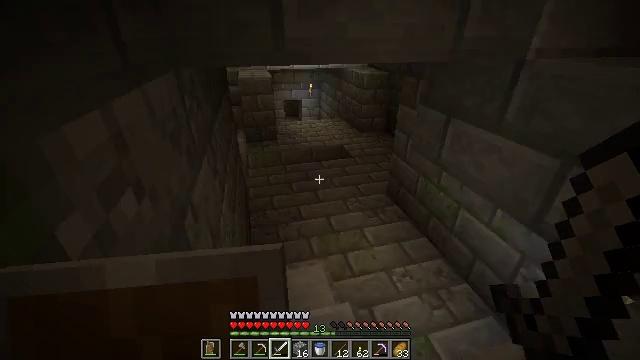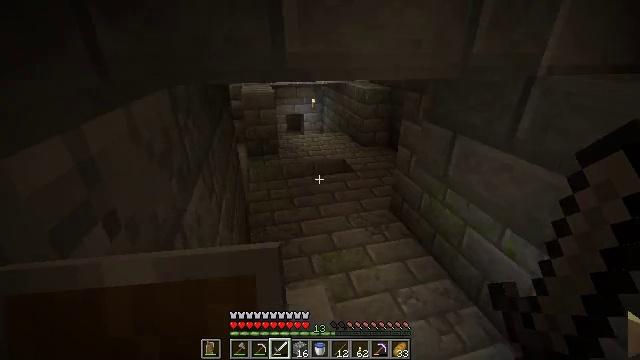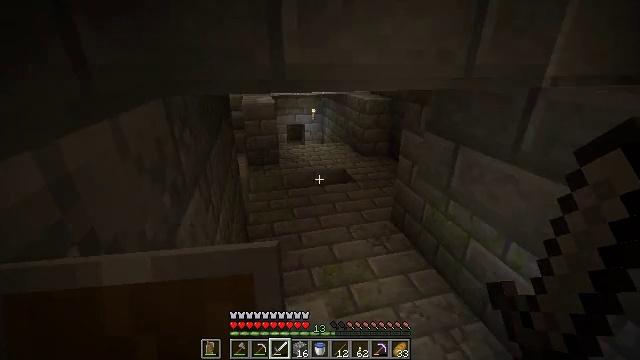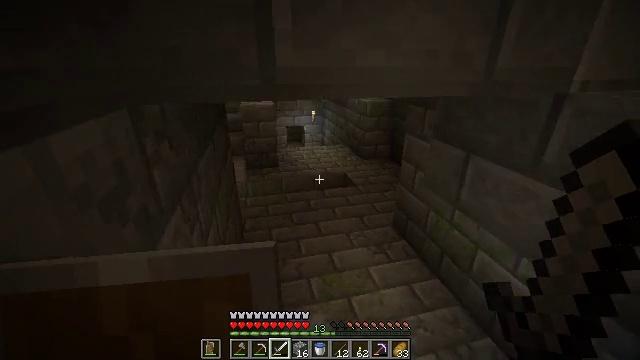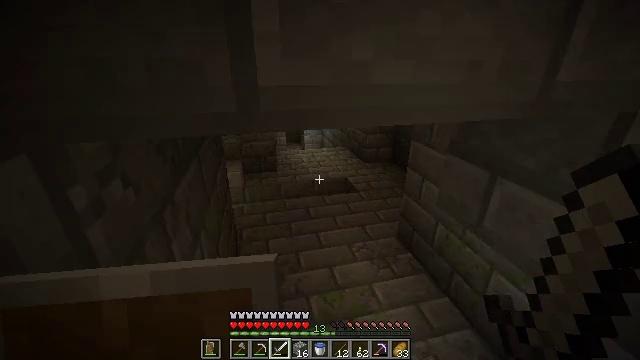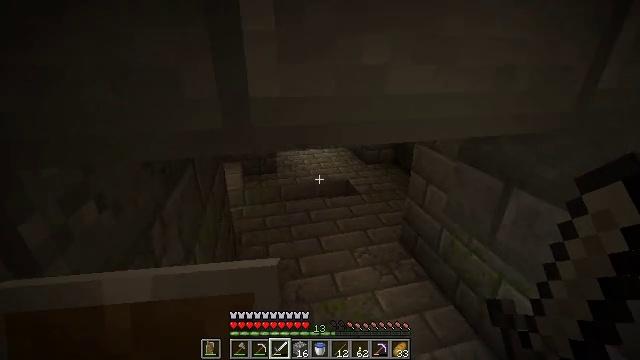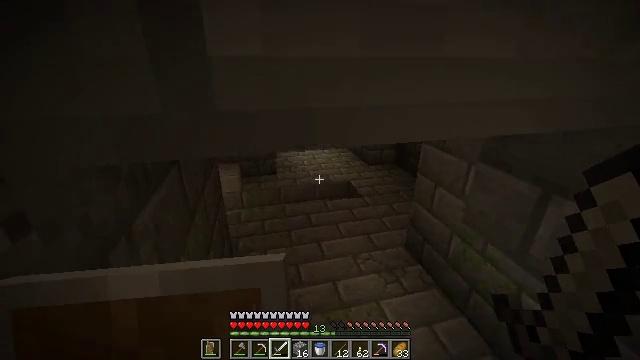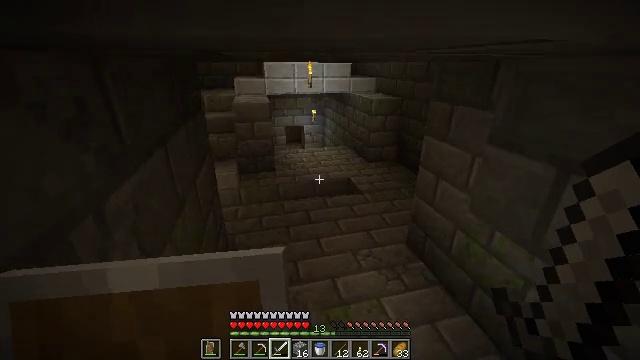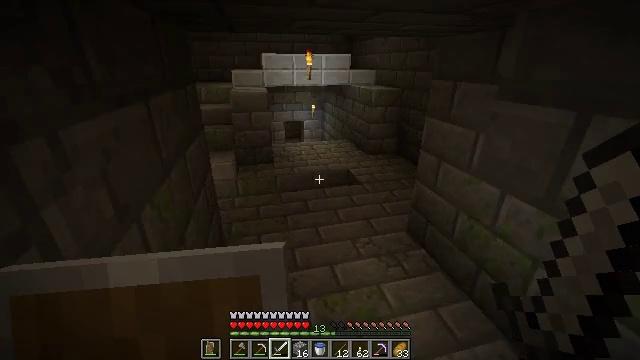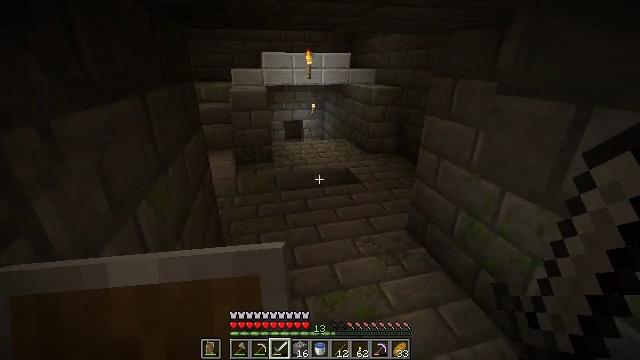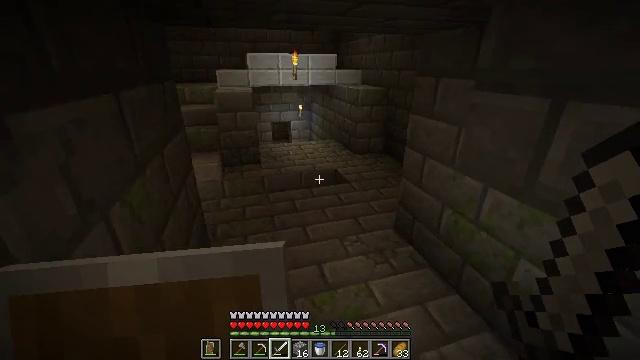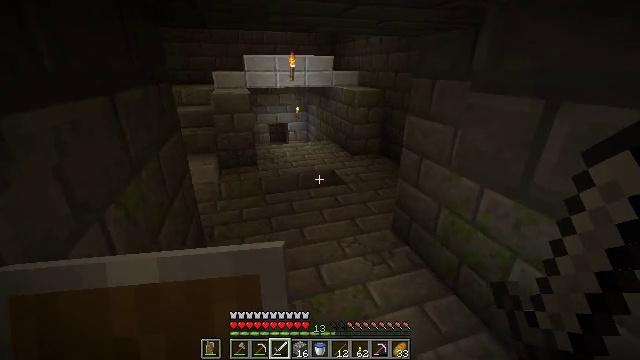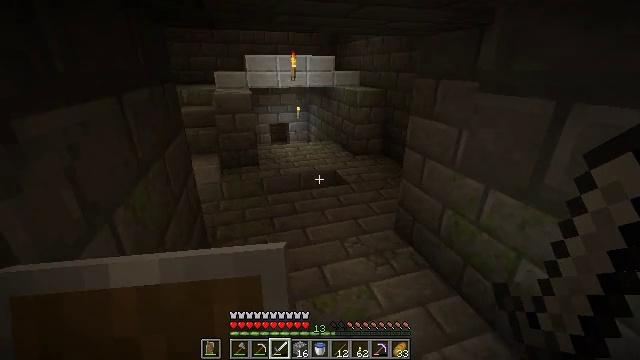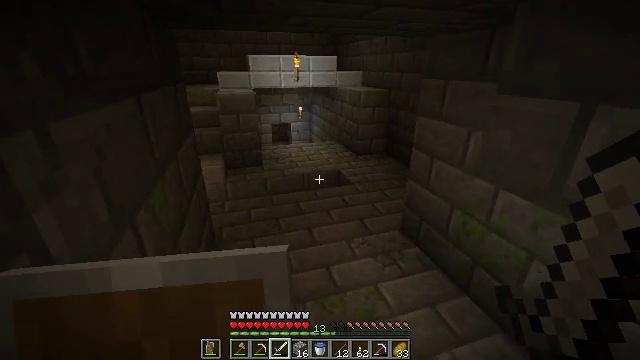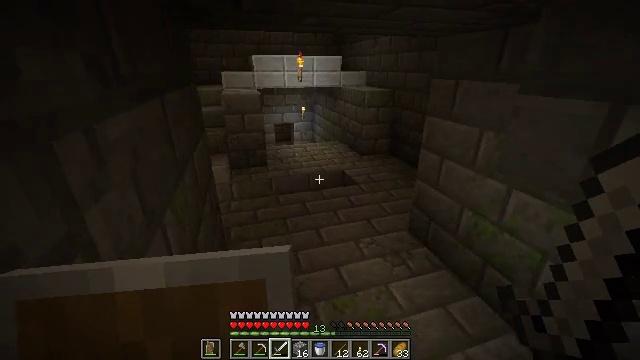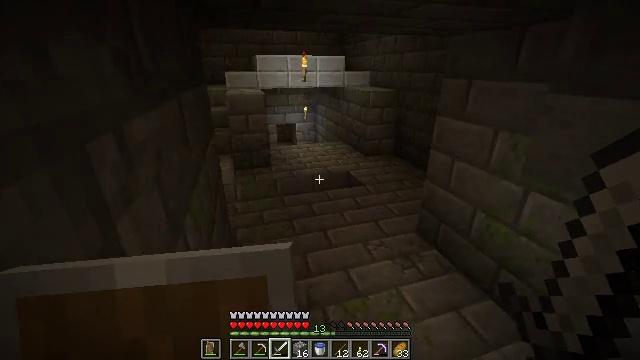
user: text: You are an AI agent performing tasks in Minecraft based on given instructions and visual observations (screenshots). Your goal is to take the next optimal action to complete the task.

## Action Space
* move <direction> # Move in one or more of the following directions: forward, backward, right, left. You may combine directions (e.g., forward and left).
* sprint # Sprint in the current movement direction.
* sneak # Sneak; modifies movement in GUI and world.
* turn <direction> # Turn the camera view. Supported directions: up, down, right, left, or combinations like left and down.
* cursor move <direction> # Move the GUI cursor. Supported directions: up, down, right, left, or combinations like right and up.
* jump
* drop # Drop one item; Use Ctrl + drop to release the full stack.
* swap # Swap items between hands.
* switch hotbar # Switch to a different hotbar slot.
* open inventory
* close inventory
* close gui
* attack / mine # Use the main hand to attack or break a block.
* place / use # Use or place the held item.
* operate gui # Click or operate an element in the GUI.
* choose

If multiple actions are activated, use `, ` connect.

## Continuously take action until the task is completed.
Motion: motion action
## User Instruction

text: Remove stone bricks from the inventory.
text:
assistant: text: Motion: move forward, turn up
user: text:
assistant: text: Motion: move forward, turn up
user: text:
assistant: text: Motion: move forward
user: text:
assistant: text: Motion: move forward
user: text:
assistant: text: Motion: move forward
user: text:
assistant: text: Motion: move forward
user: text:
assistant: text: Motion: move forward
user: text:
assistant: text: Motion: no_op
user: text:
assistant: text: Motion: no_op
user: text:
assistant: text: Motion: turn right
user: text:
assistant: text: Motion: no_op
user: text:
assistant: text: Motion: move left
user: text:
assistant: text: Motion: move left
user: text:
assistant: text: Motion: move left
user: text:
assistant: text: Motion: move forward
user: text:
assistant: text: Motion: move forward
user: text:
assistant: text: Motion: move forward
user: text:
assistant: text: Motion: move forward
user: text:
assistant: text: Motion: move forward
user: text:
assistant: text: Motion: move forward
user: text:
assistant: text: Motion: move forward, turn left and up
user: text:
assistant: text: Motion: move forward, turn left and up
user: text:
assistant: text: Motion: move forward and move right, turn left and up
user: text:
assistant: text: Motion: move forward and move right, turn left and up
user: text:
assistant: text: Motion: move forward and move right, turn left
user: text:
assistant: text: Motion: move right, turn left
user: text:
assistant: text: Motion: move right, turn left
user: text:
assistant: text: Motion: move right, turn left
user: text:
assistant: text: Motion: move right, turn left
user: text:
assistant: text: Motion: move right, turn left